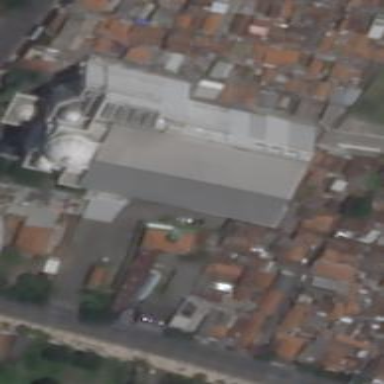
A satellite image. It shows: Part of building.